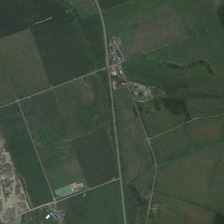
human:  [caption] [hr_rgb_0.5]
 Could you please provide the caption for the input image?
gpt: a long narrow road and some short narrow road through the farmland .

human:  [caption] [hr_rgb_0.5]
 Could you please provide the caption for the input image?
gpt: many rectangle land with ark green or moss green plants in it .

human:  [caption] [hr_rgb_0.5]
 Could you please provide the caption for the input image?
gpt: a long narrow light gray road through the farmland in it .

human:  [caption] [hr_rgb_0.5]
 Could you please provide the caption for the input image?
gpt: some irregular brown stones in side besides the farmland .

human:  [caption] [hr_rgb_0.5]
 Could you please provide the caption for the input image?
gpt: some field roads are in a large piece of farmland .